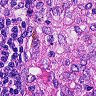
Metastatic tissue present: no